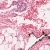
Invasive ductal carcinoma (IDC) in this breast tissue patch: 0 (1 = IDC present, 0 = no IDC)